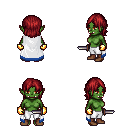
a pixel art fantasy rpg character, female body template, orc, green skin, white trimmed cape, white pants, brunette long bangs hairstyle, gold gloves, brown shoes, dagger, four views (front, back, left, right), 2x2 character sprite sheet, small pixel art, hard edges, no anti-aliasing